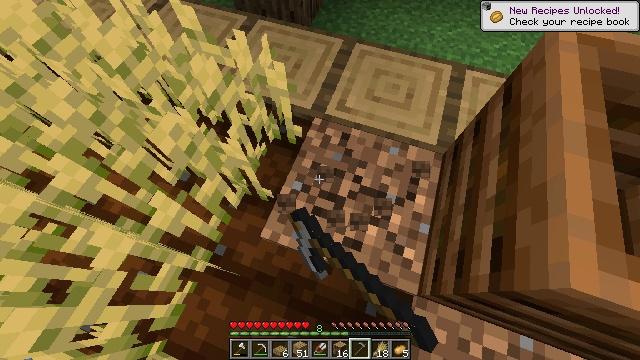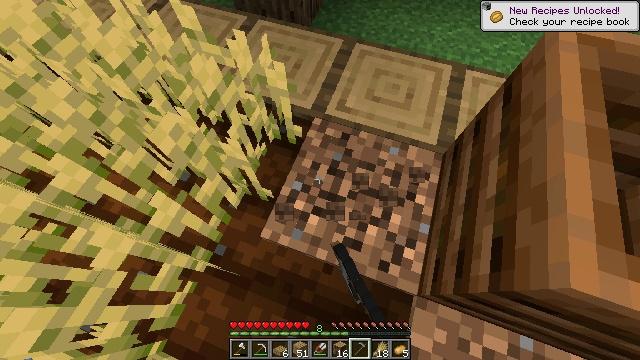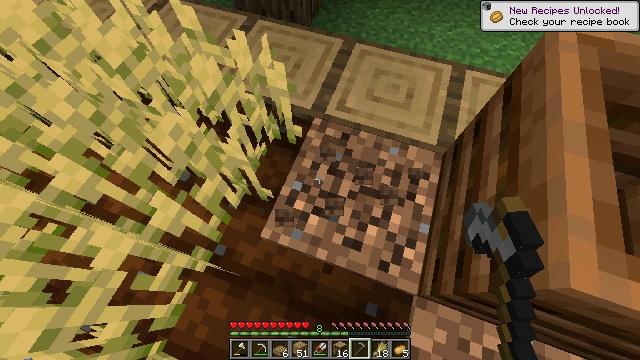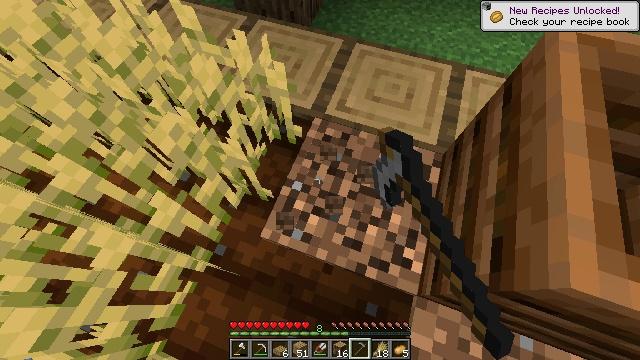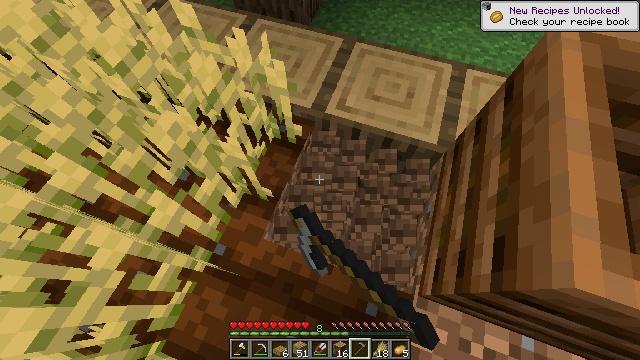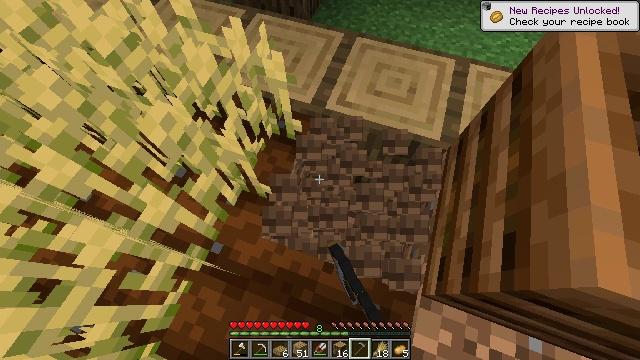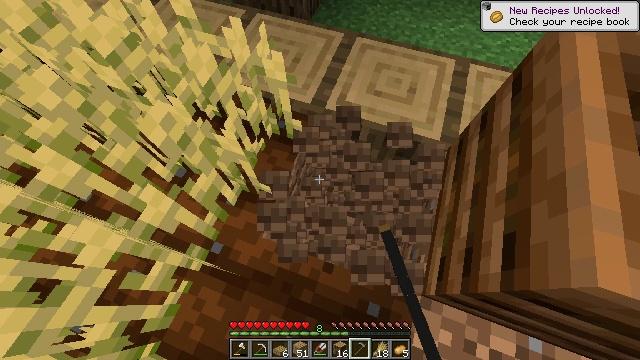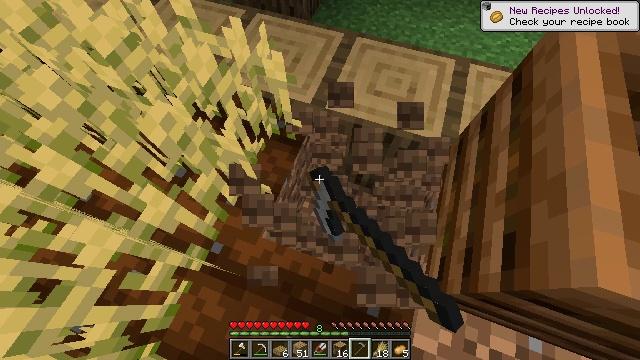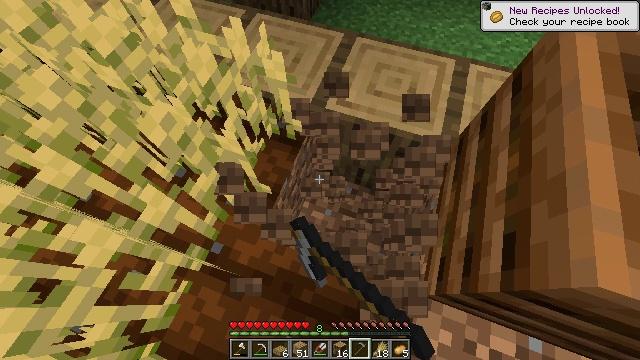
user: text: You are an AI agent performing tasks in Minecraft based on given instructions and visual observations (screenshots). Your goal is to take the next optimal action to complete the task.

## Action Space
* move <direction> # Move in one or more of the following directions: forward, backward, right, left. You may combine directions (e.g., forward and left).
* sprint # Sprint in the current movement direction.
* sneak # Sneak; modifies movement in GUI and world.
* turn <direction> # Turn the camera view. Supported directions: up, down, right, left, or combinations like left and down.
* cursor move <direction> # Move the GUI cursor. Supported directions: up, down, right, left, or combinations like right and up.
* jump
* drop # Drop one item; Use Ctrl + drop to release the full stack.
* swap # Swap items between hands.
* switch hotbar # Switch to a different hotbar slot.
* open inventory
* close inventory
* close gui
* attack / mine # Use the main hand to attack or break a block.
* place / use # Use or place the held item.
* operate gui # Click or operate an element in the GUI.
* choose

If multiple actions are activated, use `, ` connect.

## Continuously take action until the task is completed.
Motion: motion action
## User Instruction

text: Attack the ground to gather dirt.
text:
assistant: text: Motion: attack / mine
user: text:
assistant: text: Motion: attack / mine
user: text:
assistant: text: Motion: attack / mine
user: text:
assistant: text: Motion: attack / mine
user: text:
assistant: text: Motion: attack / mine
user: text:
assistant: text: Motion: attack / mine
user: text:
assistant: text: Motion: attack / mine
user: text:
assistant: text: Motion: attack / mine
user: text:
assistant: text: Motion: attack / mine